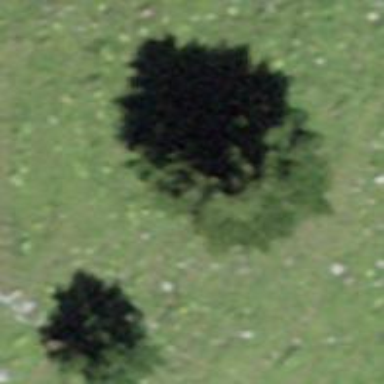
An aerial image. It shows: Needle-leaved tree in nature.